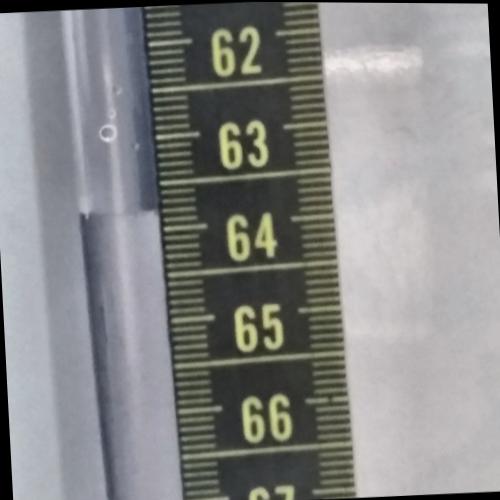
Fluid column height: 63.8 cm